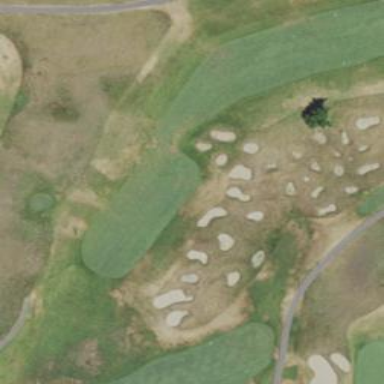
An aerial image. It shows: Area of rough grass used for golf.